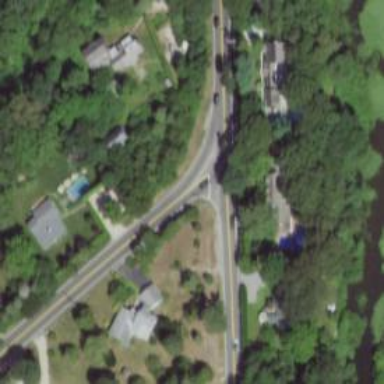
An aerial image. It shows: Stop road.